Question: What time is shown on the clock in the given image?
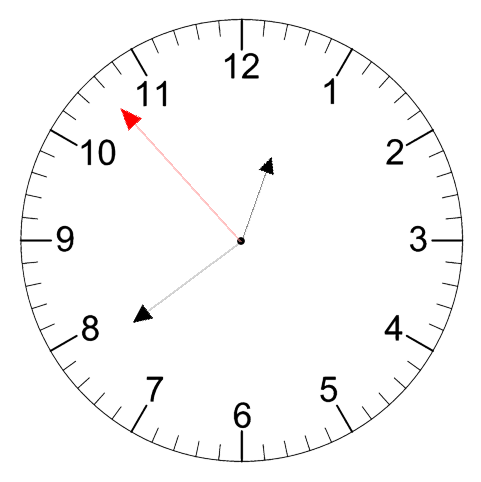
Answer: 12:38:53